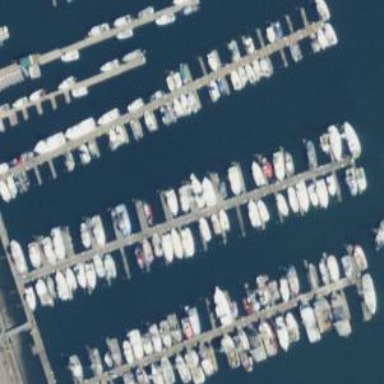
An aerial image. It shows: Marina on leisure land.